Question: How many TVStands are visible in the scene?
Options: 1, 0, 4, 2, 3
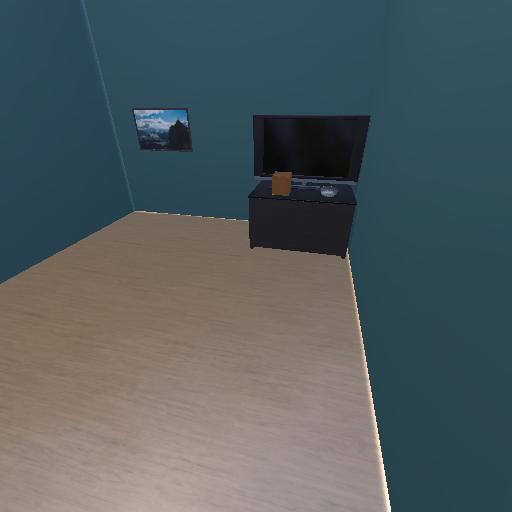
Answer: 1